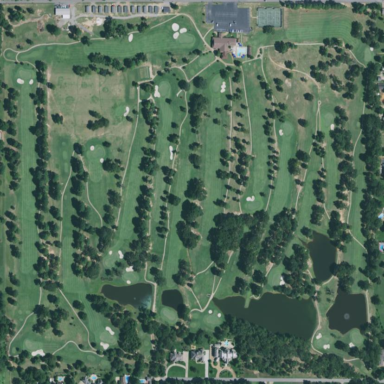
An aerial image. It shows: Golf course.